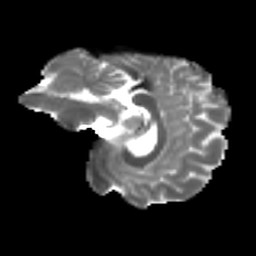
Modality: T2w
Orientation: sagittal
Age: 22
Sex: male
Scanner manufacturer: ge
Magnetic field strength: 3 T
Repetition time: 7.8 s
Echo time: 0.0606 s